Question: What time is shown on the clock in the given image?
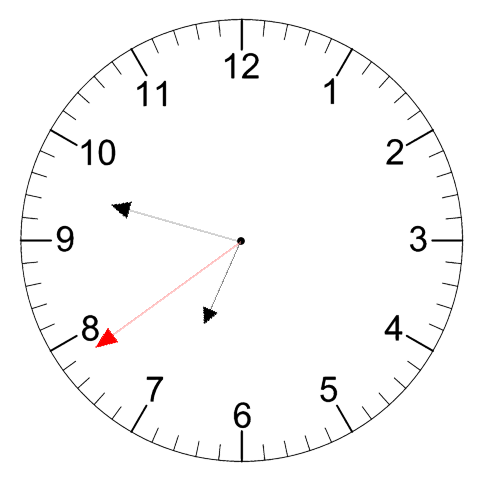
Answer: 06:47:39